Question: I'm attempting to group contiguous date ranges to show the minimum and maximum date for each range. So far I've used a solution similar to this one: <URL> however I'm on SQL 2000 so I had to make some changes. This is my procedure so far:
'''
create table #tmp
(
date smalldatetime,
rownum int identity
)
insert into #tmp
select distinct date from testDates order by date
select
min(date) as dateRangeStart,
max(date) as dateRangeEnd,
count(*) as dates,
dateadd(dd,-1*rownum, date) as GroupID
from #tmp
group by dateadd(dd,-1*rownum, date)
drop table #tmp
'''
It works exactly how I want except for one issue: weekends. My data sets have no records for weekend dates, which means any group found is at most 5 days. For instance, in the results below, I would like the last 3 groups to show up as a single record, with a dateRangeStart of 10/6 and a dateRangeEnd of 10/20:

Is there some way I can set this up to ignore a break in the date range if that break is just a weekend?
Thanks for the help.
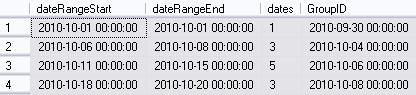
Answer: I didn't like my previous idea very much. Here's a better one, I think:
1. Based on the first and the last dates from the set of those to be grouped, prepare the list of all the intermediate weekend dates.
2. Insert the working dates together with weekend dates, ordered, so they would all be assigned rownum values according to their normal order.
3. Use your method of finding contiguous ranges with the following modifications: 1) when calculating dateRangeStart, if it's a weekend date, pick the nearest following weekday; 2) accordingly for dateRangeEnd, if it's a weekend date, pick the nearest preceding weekday; 3) when counting dates for the group, pick only weekdays.
4. Select from the resulting set only those rows where dates > 0, thus eliminating the groups formed only of the weekends.
And here's an implementation of the method, where it is assumed, that a week starts on Sunday ('DATEPART' returns '1') and weekend days are Sunday and Saturday:
'''
DECLARE @tmp TABLE (date smalldatetime, rownum int IDENTITY);
DECLARE @weekends TABLE (date smalldatetime);
DECLARE @minDate smalldatetime, @maxDate smalldatetime, @date smalldatetime;
/* #1 */
SELECT @minDate = MIN(date), @maxDate = MAX(date)
FROM testDates;
SET @date = @minDate - DATEPART(dw, @minDate) + 7;
WHILE @date < @maxDate BEGIN
INSERT INTO @weekends
SELECT @date UNION ALL
SELECT @date + 1;
SET @date = @date + 7;
END;
/* #2 */
INSERT INTO @tmp
SELECT date FROM testDates
UNION
SELECT date FROM @weekends
ORDER BY date;
/* #3 & #4 */
SELECT *
FROM (
SELECT
MIN(date + CASE DATEPART(dw, date) WHEN 1 THEN 1 WHEN 7 THEN 2 ELSE 0 END)
AS dateRangeStart,
MAX(date - CASE DATEPART(dw, date) WHEN 1 THEN 2 WHEN 7 THEN 1 ELSE 0 END)
AS dateRangeEnd,
COUNT(CASE WHEN DATEPART(dw, date) NOT IN (1, 7) THEN date END) AS dates,
DATEADD(d, -rownum, date) AS GroupID
FROM @tmp
GROUP BY DATEADD(d, -rownum, date)
) s
WHERE dates > 0;
'''